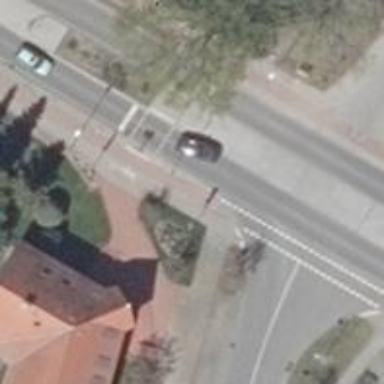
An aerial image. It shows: Secondary road with asphalt surface and cycle track on the right.